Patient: sex F, age 57
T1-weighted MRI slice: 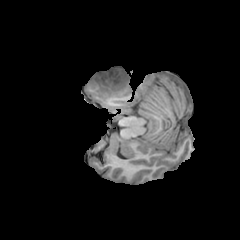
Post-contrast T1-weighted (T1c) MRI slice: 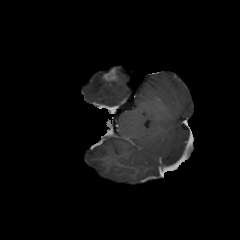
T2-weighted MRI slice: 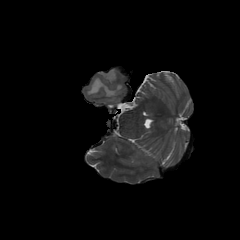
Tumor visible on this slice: yes
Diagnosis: Glioblastoma, IDH-wildtype
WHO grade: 4